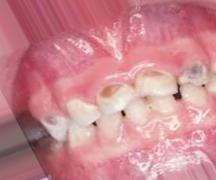
Condition: Caries